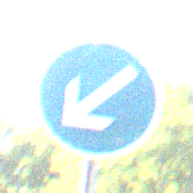
Verkehrszeichen: VorgeschriebeneVorbeifahrtLinks
Umgebung: Outdoor, Suburban
Tageszeit: MorningAfternoon
Wetter: Clear
Licht: Natural
Jahreszeit: NotSpecified
Kontrast: HighContrast